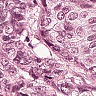
Metastatic tissue present: yes